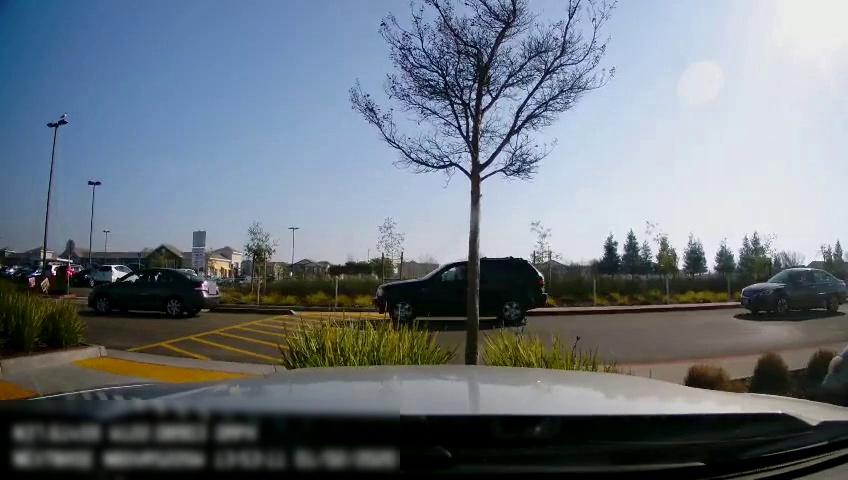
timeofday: Day
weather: Sunny
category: Drivable Space
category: Vehicles | Car
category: Vehicles | SUV
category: Vehicles | Car
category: Vehicles | Car
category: Vehicles | Car